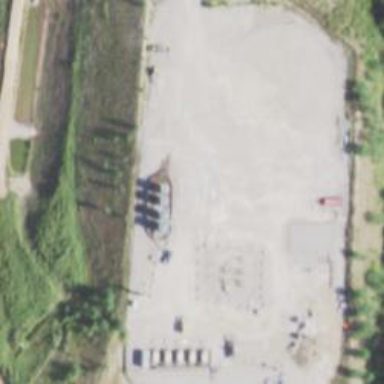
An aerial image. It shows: Storage tank with man-made structure.